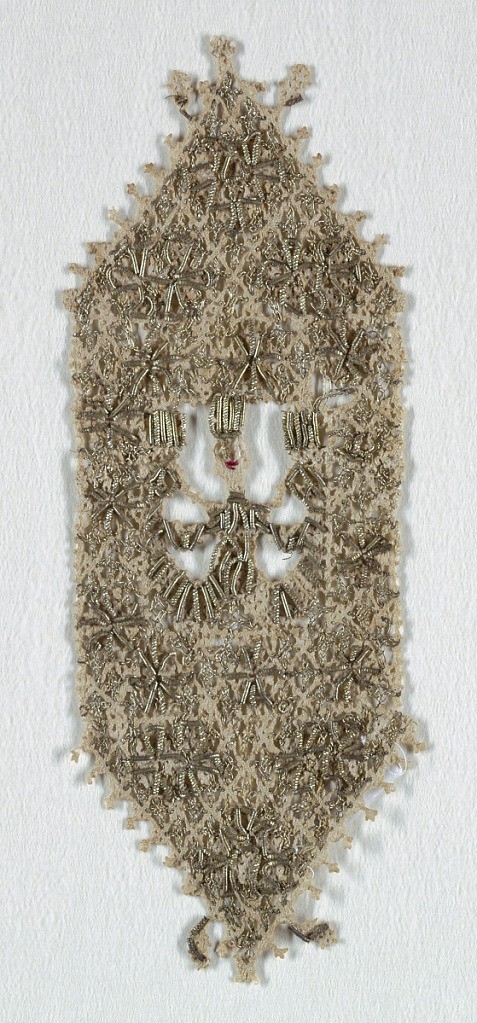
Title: Hexagons
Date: late 16th–early 17th century
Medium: linen, metallic thread Technique: needle lace, interlacing technique
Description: Two hexagons in linen and gold, pointed at either end and enclosing a centered double-tailed siren.